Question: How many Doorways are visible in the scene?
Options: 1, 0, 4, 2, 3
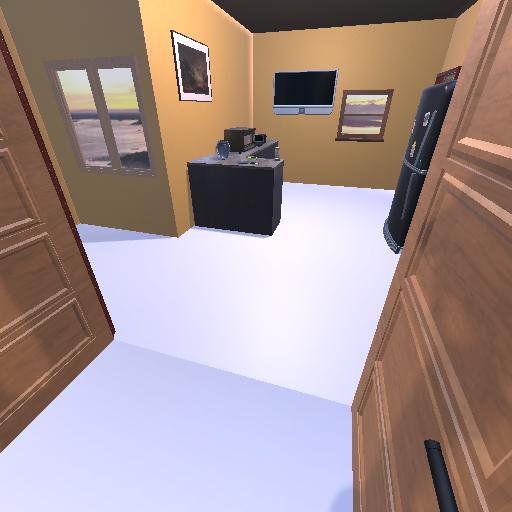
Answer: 1